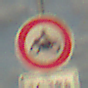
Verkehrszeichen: VerbotKraftraeder
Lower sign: ZeitangabenOhneBeschraenkungAufWochentage1
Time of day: Midday
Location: Outdoor (RoadRail)
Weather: PartlyCloudy
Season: NotSpecified
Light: Natural